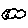
Label: cloud